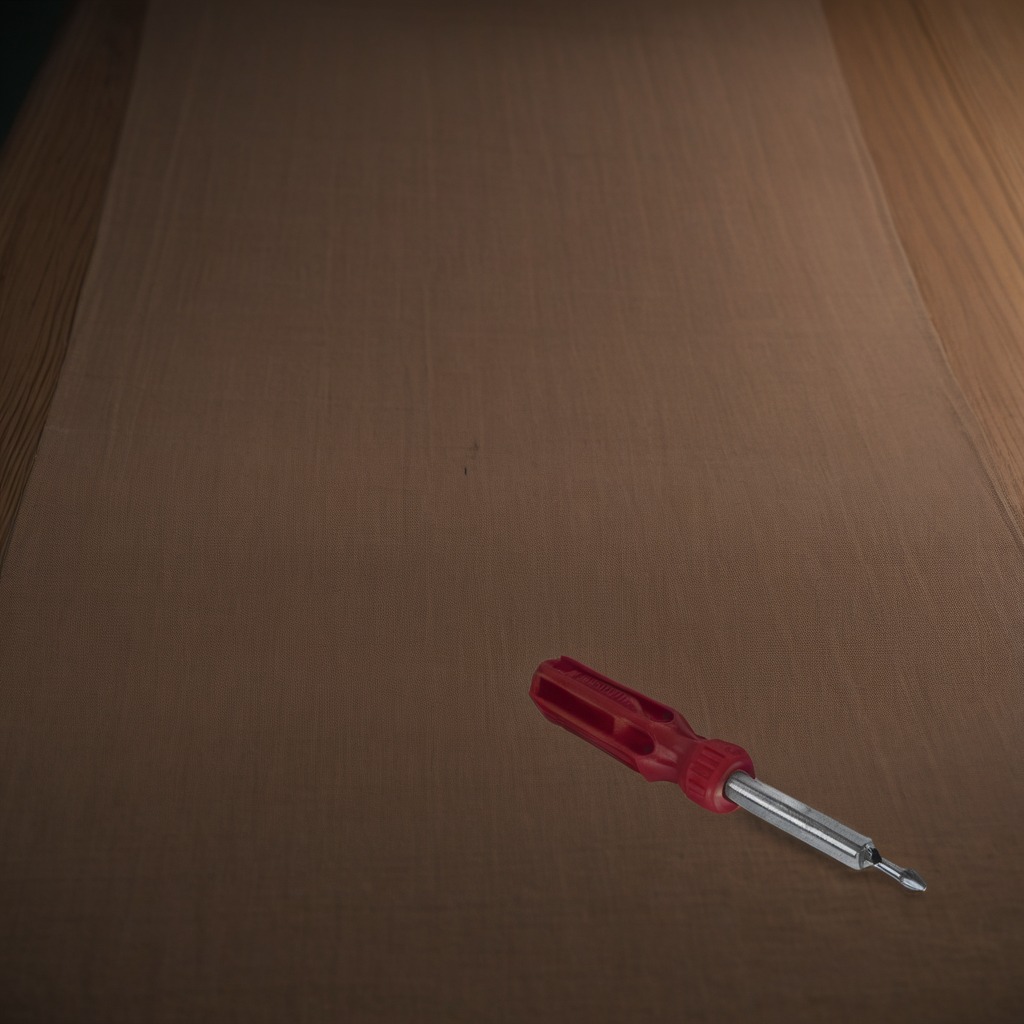
A screwdriver lies on a wooden table inside a workshop at night.